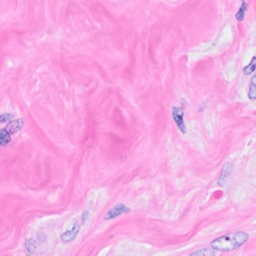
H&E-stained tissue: Breast